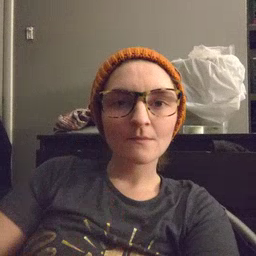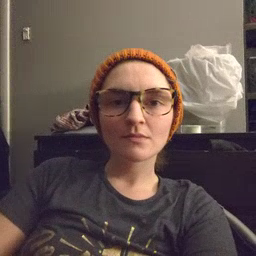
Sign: callonphone